Interaction volume radius: 5 \u00c5
Interaction volume height: 20 \u00c5
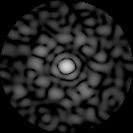
Disorder parameter: 0.8339